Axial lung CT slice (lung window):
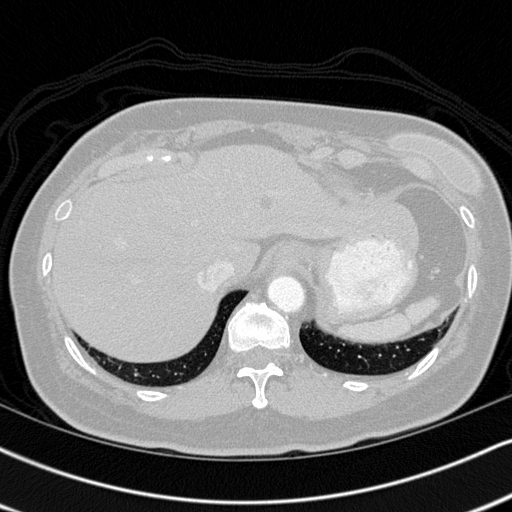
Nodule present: no